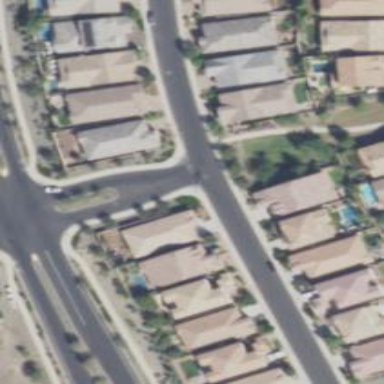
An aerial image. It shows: Residential road with asphalt surface.